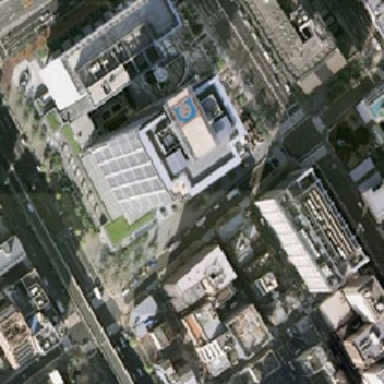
Three tall buildings with white roof in the middle .